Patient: sex F, age 31
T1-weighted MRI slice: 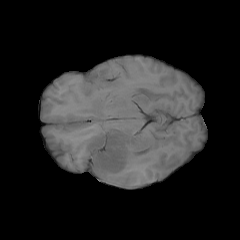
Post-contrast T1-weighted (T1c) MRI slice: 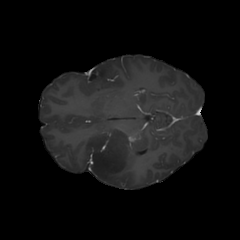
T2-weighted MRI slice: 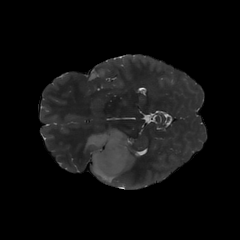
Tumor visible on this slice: yes
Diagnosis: Astrocytoma, IDH-mutant
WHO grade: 2